Interaction volume radius: 5 \u00c5
Interaction volume height: 10 \u00c5
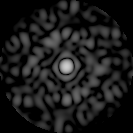
Disorder parameter: 0.8263